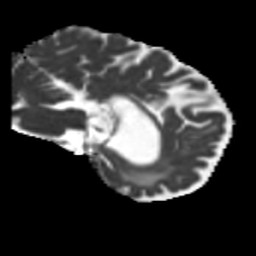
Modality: MD
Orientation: sagittal
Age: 48
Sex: male
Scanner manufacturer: siemens
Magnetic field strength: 3 T
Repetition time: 5.25 s
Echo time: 0.08 s